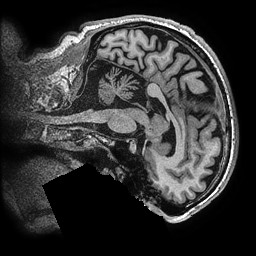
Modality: T1w
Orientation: sagittal
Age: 67
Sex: male
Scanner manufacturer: ge
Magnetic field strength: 3 T
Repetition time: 0.006952 s
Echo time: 0.00292 s